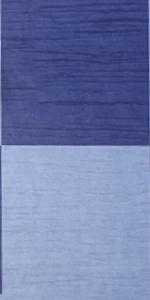
Label: Empty